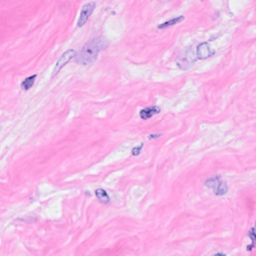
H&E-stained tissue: Breast